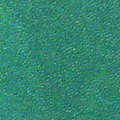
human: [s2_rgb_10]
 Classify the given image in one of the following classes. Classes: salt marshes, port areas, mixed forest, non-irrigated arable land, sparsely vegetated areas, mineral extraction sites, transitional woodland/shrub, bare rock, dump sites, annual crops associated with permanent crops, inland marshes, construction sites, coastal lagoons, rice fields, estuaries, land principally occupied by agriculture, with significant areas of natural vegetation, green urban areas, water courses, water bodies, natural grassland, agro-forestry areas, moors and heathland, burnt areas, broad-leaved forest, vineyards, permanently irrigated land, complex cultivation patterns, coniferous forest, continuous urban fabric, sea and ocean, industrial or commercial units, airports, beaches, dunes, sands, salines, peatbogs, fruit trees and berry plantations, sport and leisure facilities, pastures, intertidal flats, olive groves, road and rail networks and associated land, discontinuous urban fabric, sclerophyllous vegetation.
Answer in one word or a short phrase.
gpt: sea and ocean